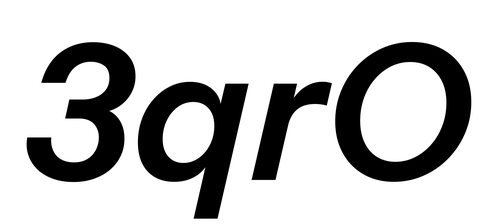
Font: InstrumentSans-Italic_SemiBold_Italic